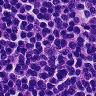
Metastatic tissue present: no